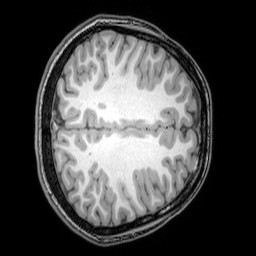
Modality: T1w
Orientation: axial
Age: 21
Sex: female
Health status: healthy
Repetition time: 0.081 s
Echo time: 0.037 s